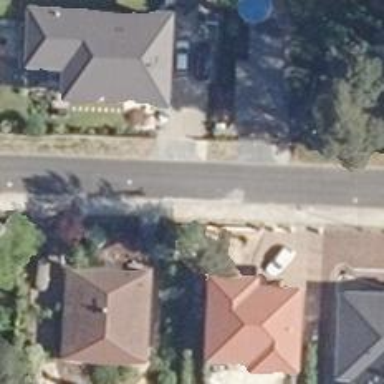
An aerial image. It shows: Residential road with asphalt surface and sidewalk on the left side.